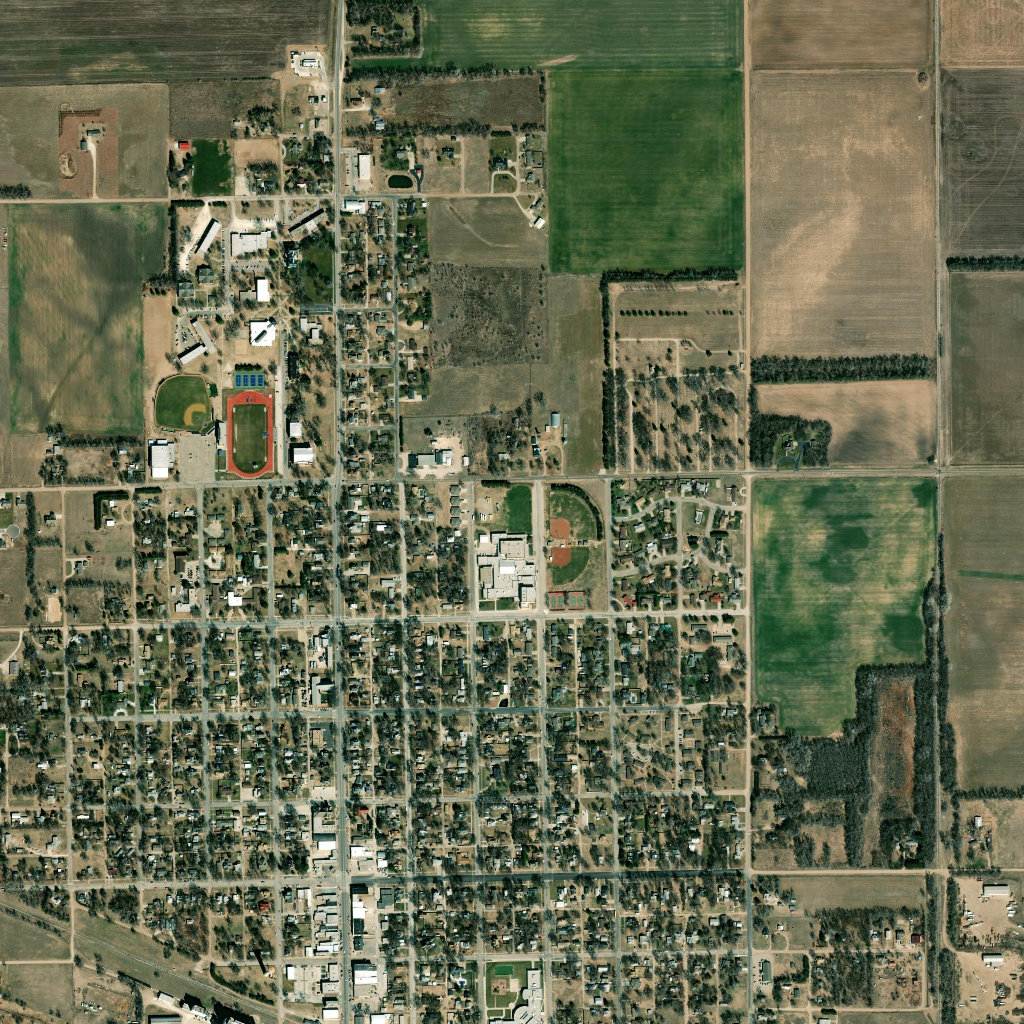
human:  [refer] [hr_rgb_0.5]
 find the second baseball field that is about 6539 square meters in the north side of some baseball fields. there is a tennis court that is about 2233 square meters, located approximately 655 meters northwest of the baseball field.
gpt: <box>[[53, 53, 58, 57, 0]]</box>

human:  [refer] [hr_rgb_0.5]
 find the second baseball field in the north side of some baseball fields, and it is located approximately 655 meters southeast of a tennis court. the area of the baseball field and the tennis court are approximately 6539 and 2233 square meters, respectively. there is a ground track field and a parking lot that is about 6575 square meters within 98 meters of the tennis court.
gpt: <box>[[53, 53, 58, 57, 0]]</box>